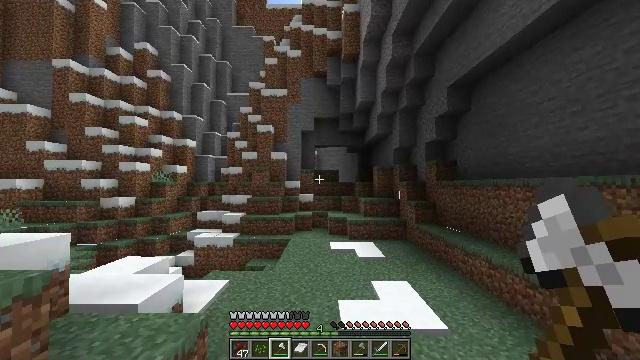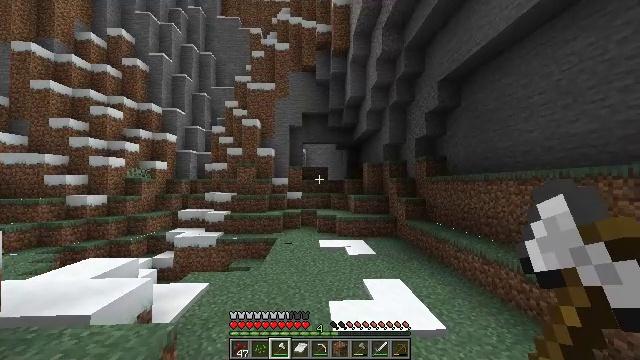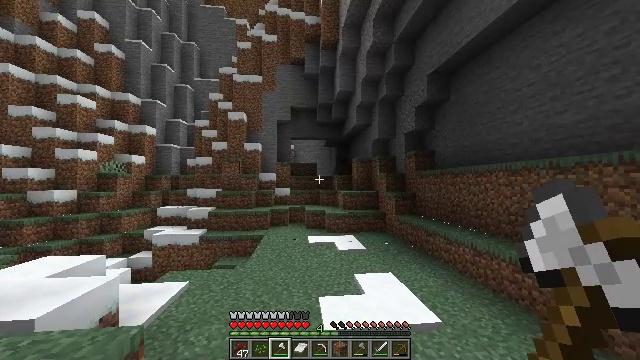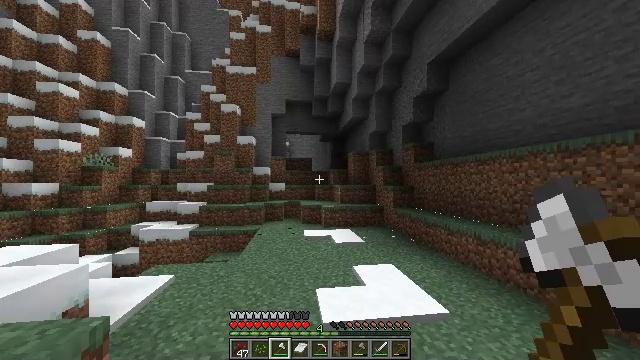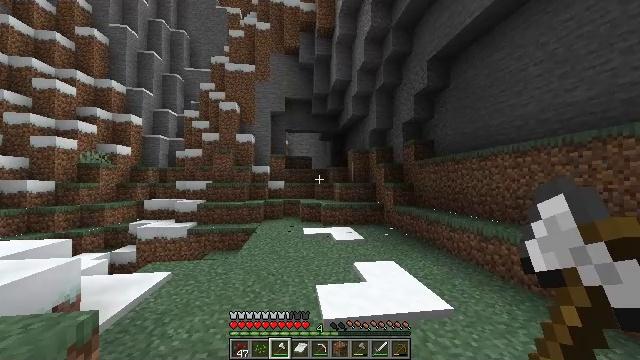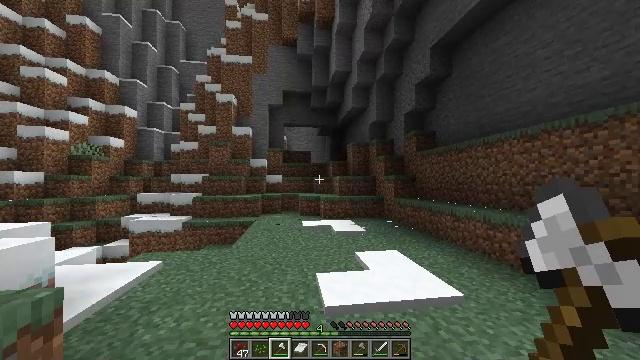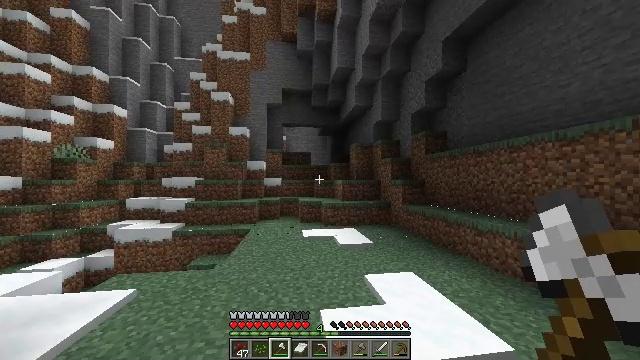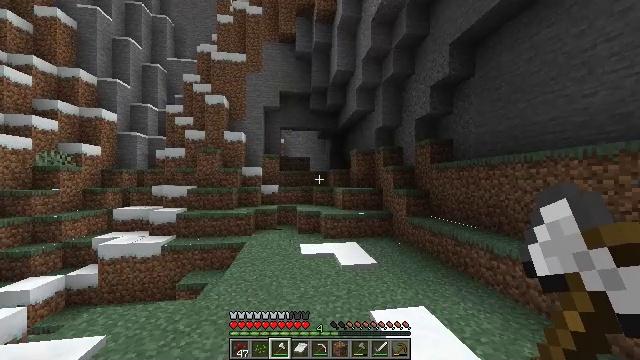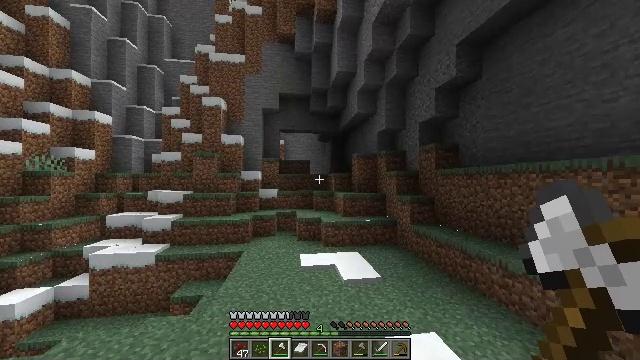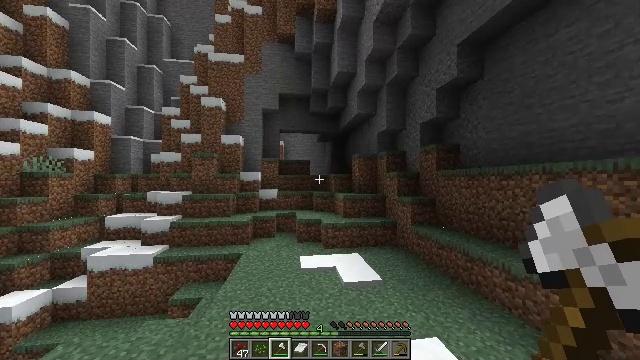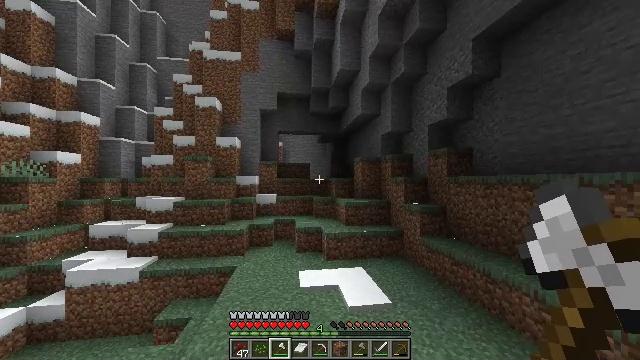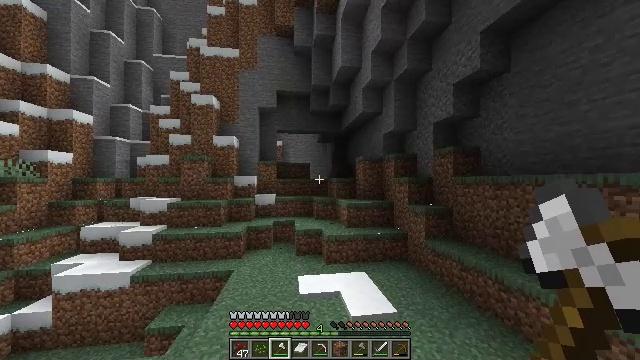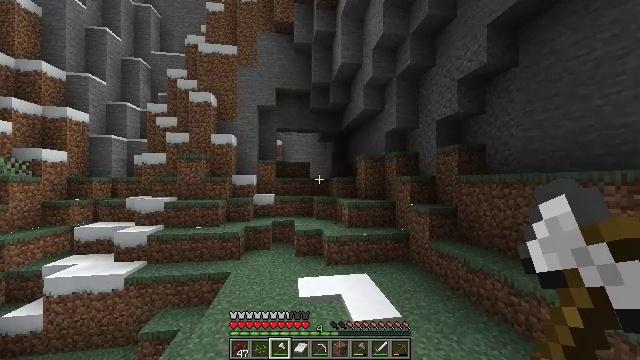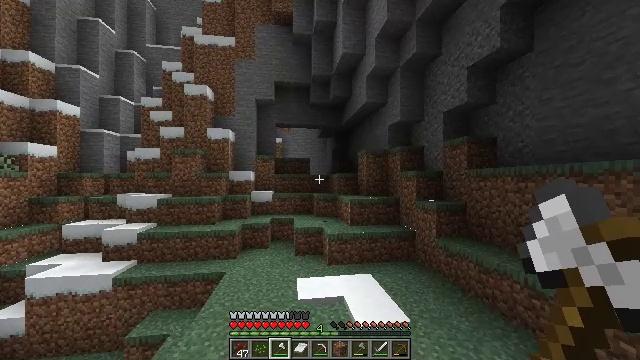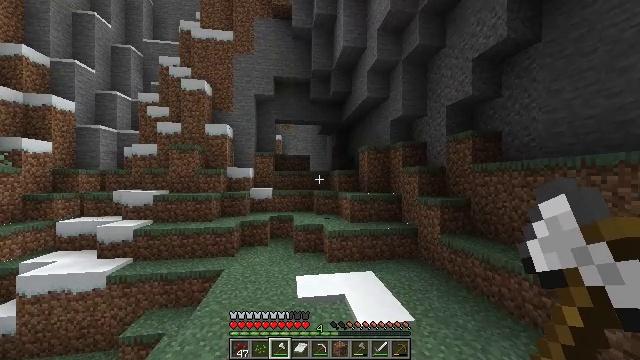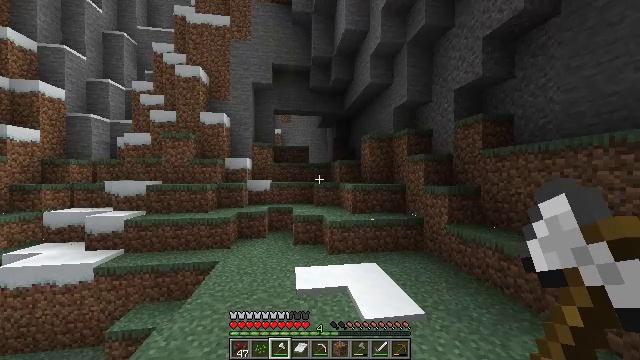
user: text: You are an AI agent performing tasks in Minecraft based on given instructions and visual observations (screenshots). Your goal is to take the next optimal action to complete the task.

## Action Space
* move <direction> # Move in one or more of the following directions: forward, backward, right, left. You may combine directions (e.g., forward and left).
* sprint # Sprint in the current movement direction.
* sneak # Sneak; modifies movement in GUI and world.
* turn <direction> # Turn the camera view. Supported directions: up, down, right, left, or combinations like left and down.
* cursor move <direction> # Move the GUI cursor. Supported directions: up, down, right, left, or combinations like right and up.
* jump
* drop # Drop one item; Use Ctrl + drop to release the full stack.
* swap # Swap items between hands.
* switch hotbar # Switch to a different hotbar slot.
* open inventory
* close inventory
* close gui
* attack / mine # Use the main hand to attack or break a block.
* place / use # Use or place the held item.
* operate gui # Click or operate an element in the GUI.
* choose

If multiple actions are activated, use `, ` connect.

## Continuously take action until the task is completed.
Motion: motion action
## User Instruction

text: Dig up the grass block for dirt.
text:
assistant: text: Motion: move forward, sprint, turn right, jump
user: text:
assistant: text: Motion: move forward, sprint, turn right, jump
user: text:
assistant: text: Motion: move forward, sprint, turn right, jump
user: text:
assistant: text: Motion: move forward, jump
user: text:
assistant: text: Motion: move forward, jump
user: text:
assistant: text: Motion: move forward, jump
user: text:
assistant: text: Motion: move forward, jump
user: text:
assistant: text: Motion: move forward, jump
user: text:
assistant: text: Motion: move forward, jump
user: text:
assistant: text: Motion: move forward, sprint, jump
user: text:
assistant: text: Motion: move forward, sprint, jump
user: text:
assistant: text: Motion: move forward, sprint, jump
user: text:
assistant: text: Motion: move forward, sprint, jump
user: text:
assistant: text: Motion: move forward, jump
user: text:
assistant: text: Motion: move forward, jump
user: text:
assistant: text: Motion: move forward, jump
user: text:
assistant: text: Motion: move forward, jump
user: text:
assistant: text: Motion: move forward, sprint, jump
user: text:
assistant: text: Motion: move forward, sprint, jump
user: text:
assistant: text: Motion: move forward, sprint, jump
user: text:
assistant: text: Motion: move forward, sprint, jump
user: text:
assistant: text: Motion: move forward, jump
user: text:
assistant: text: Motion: move forward, jump
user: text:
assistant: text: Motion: move forward, jump
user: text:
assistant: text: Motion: move forward, turn right, jump
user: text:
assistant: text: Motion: move forward, turn right and down, jump
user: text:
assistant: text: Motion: move forward, turn right and down, jump
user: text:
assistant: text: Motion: move forward, sprint, jump
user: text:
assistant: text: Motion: move forward, sprint, jump
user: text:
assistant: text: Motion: move forward, sprint, jump